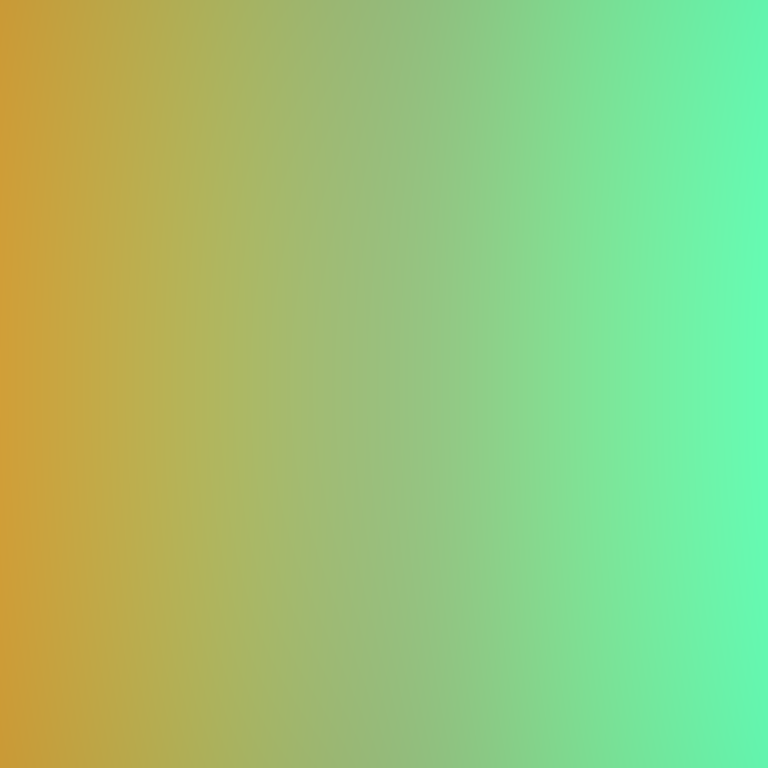
Abstract light effect, smooth gradient from golden yellow to soft teal, serene atmosphere, diffuse glow, no room, no furniture, no objects.